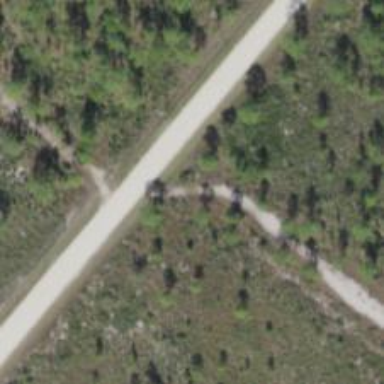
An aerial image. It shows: Track road.